Question: Basically I want to something like below:

It is a textbox that has some predefined text. What is the best way to make it to appear like two rows and allow the texts within to have a breakline? As I've mentioned this is predefined text, I tried with 'text="abcdef<br/>sss"' but it is showing '<br/>' instead of breaking a new line
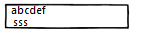
Answer: use a '<textarea></textarea>' and '&#10;' for linebreaks